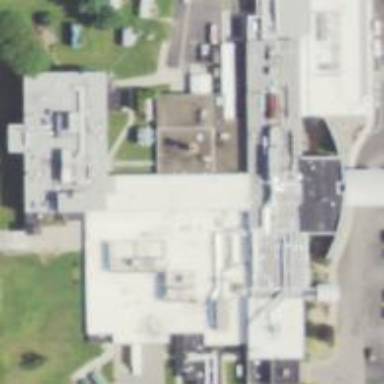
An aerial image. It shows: Hospital building.